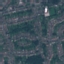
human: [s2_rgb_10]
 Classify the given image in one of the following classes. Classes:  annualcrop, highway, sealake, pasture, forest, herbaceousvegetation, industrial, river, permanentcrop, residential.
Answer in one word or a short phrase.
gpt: Residential